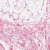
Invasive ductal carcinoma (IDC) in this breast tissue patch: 0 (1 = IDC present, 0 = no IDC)